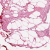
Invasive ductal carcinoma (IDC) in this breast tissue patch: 0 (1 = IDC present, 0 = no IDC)